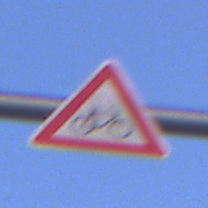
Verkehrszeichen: RadverkehrLinks
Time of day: SunriseSunset
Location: Outdoor (Nature)
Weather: Clear
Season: NotSpecified
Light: Natural